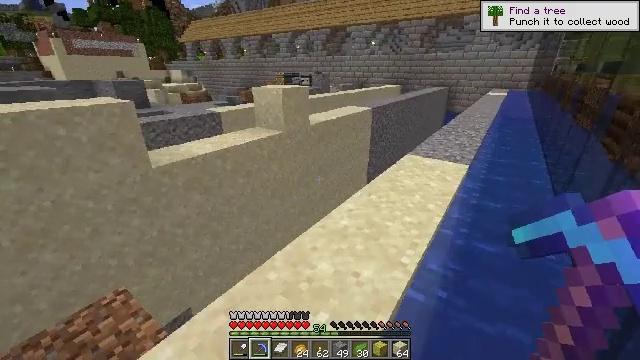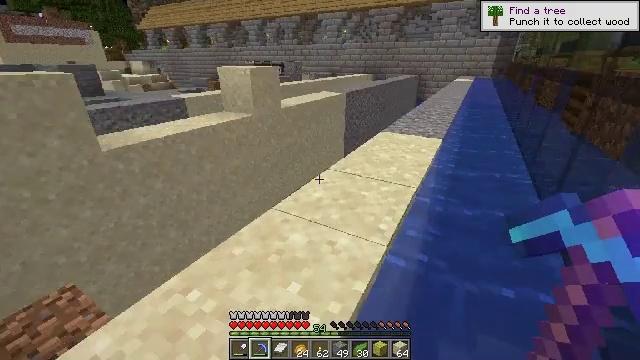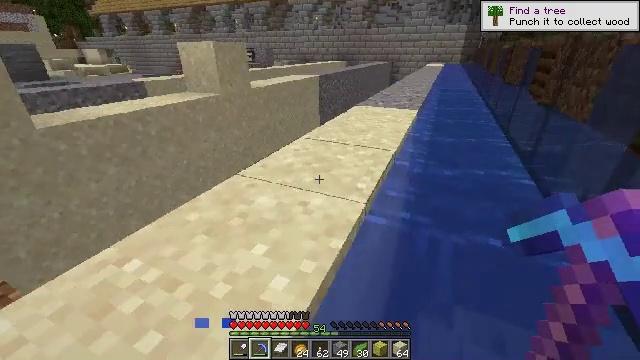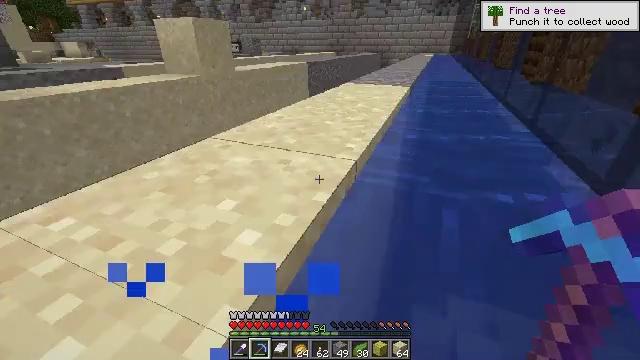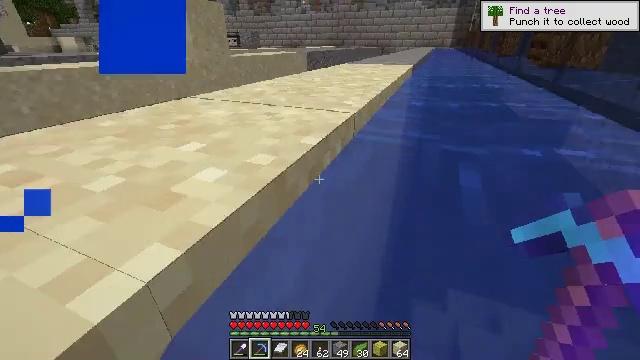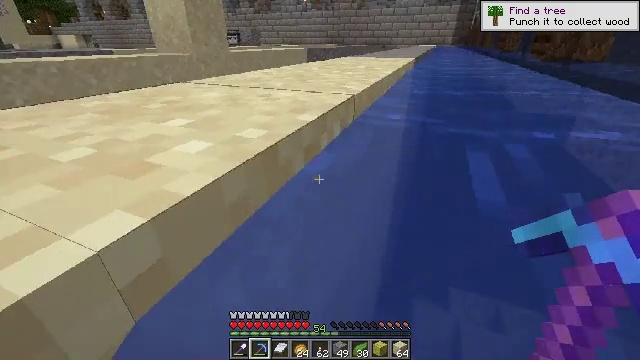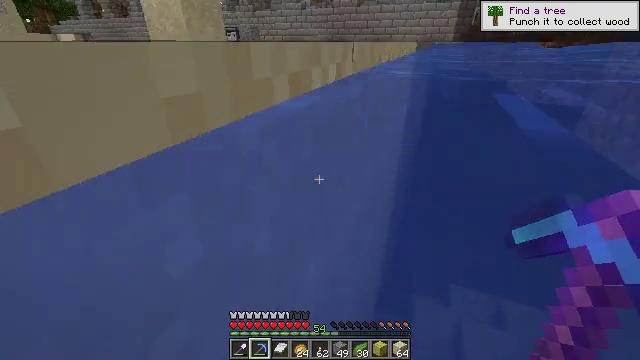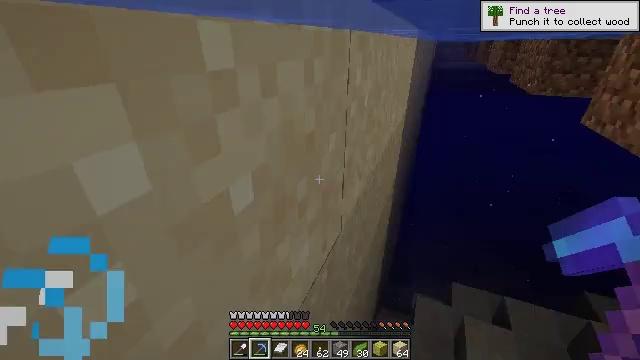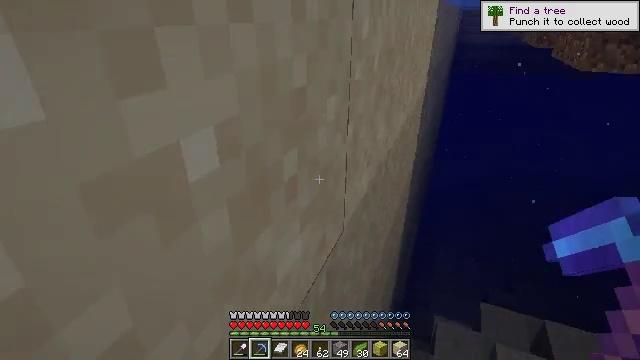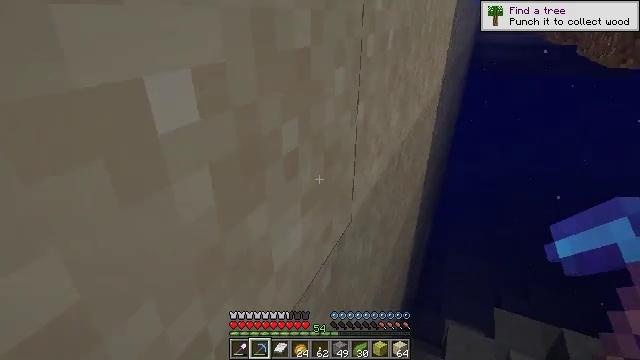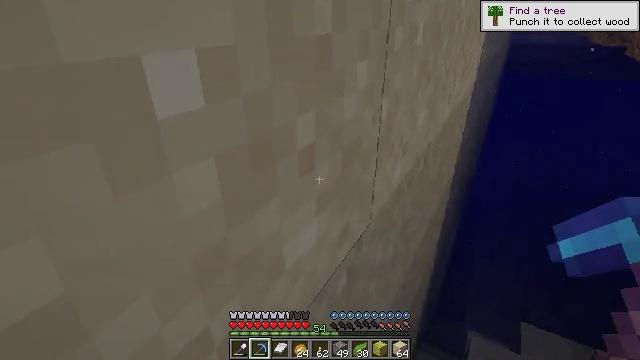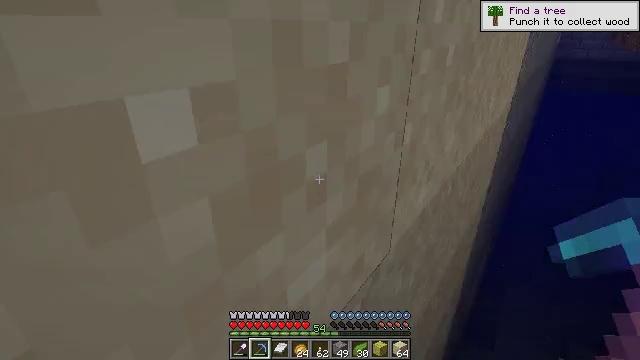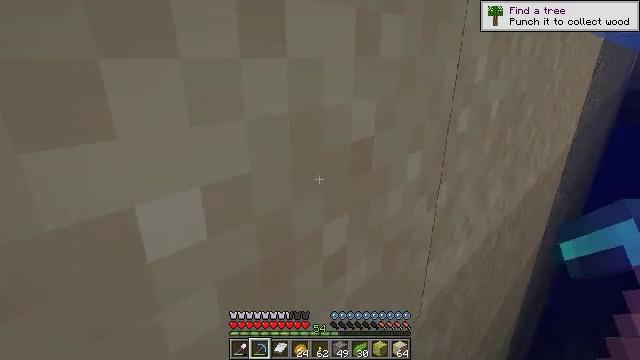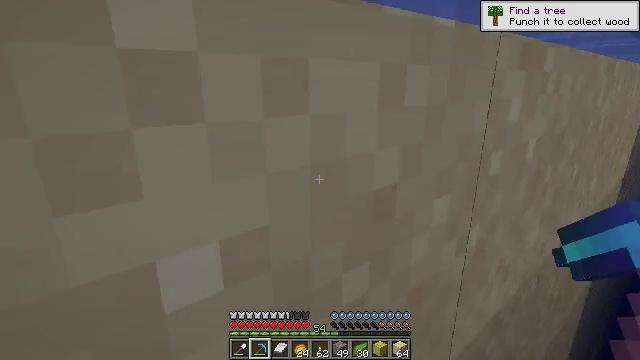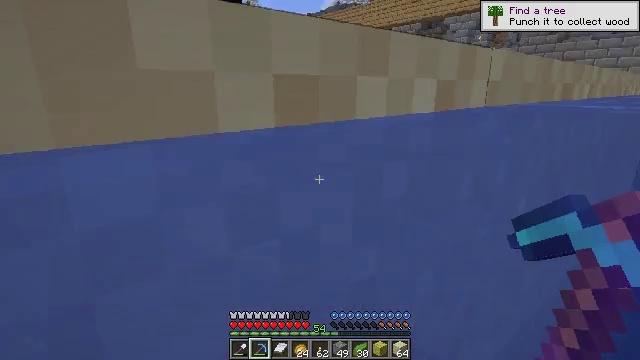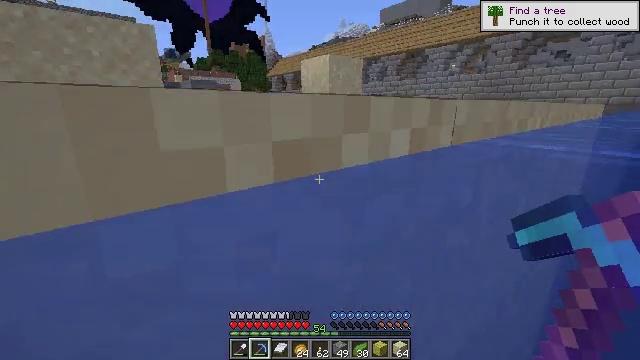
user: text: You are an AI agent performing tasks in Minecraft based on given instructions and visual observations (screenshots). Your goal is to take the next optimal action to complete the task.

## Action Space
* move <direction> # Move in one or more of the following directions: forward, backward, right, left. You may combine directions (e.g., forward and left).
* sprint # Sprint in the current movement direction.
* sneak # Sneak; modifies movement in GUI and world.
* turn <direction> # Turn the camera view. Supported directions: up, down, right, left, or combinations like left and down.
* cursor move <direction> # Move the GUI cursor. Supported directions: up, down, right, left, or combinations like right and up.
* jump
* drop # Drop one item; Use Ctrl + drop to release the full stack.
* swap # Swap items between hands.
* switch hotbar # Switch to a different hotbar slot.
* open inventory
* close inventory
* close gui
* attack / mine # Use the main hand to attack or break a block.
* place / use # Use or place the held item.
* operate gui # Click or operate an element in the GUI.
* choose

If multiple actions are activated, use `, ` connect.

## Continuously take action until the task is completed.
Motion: motion action
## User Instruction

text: Break the wet sponge block.
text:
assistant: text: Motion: move forward, turn right and down
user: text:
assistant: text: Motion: move forward, turn right and down
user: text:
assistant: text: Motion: move forward, turn right
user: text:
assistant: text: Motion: move forward
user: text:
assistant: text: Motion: no_op
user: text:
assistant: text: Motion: no_op
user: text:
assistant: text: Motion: move forward
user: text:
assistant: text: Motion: move forward
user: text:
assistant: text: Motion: move forward, turn left, jump
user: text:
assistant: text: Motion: move forward, turn left, jump
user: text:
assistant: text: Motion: move forward, turn left and up, jump
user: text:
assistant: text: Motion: move forward, turn left and up, jump
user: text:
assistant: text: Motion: move forward, turn left and up, jump
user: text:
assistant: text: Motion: move forward, turn up, jump
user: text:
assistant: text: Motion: move forward, jump
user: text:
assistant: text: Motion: move forward, turn left, jump
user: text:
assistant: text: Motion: move forward, jump
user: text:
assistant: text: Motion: move forward, jump
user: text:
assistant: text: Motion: move forward, turn right, jump
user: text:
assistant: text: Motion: move forward, turn right, jump
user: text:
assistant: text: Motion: move forward, turn right, jump
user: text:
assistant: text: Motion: move forward, turn right and down, jump
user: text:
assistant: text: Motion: move forward, turn right and down, jump
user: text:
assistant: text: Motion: move forward, turn right, jump
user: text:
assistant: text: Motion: move forward, turn right
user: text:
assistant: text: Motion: move forward, turn right
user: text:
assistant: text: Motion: move forward
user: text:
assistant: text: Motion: move forward
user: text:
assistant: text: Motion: move forward
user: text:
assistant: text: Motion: no_op